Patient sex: M
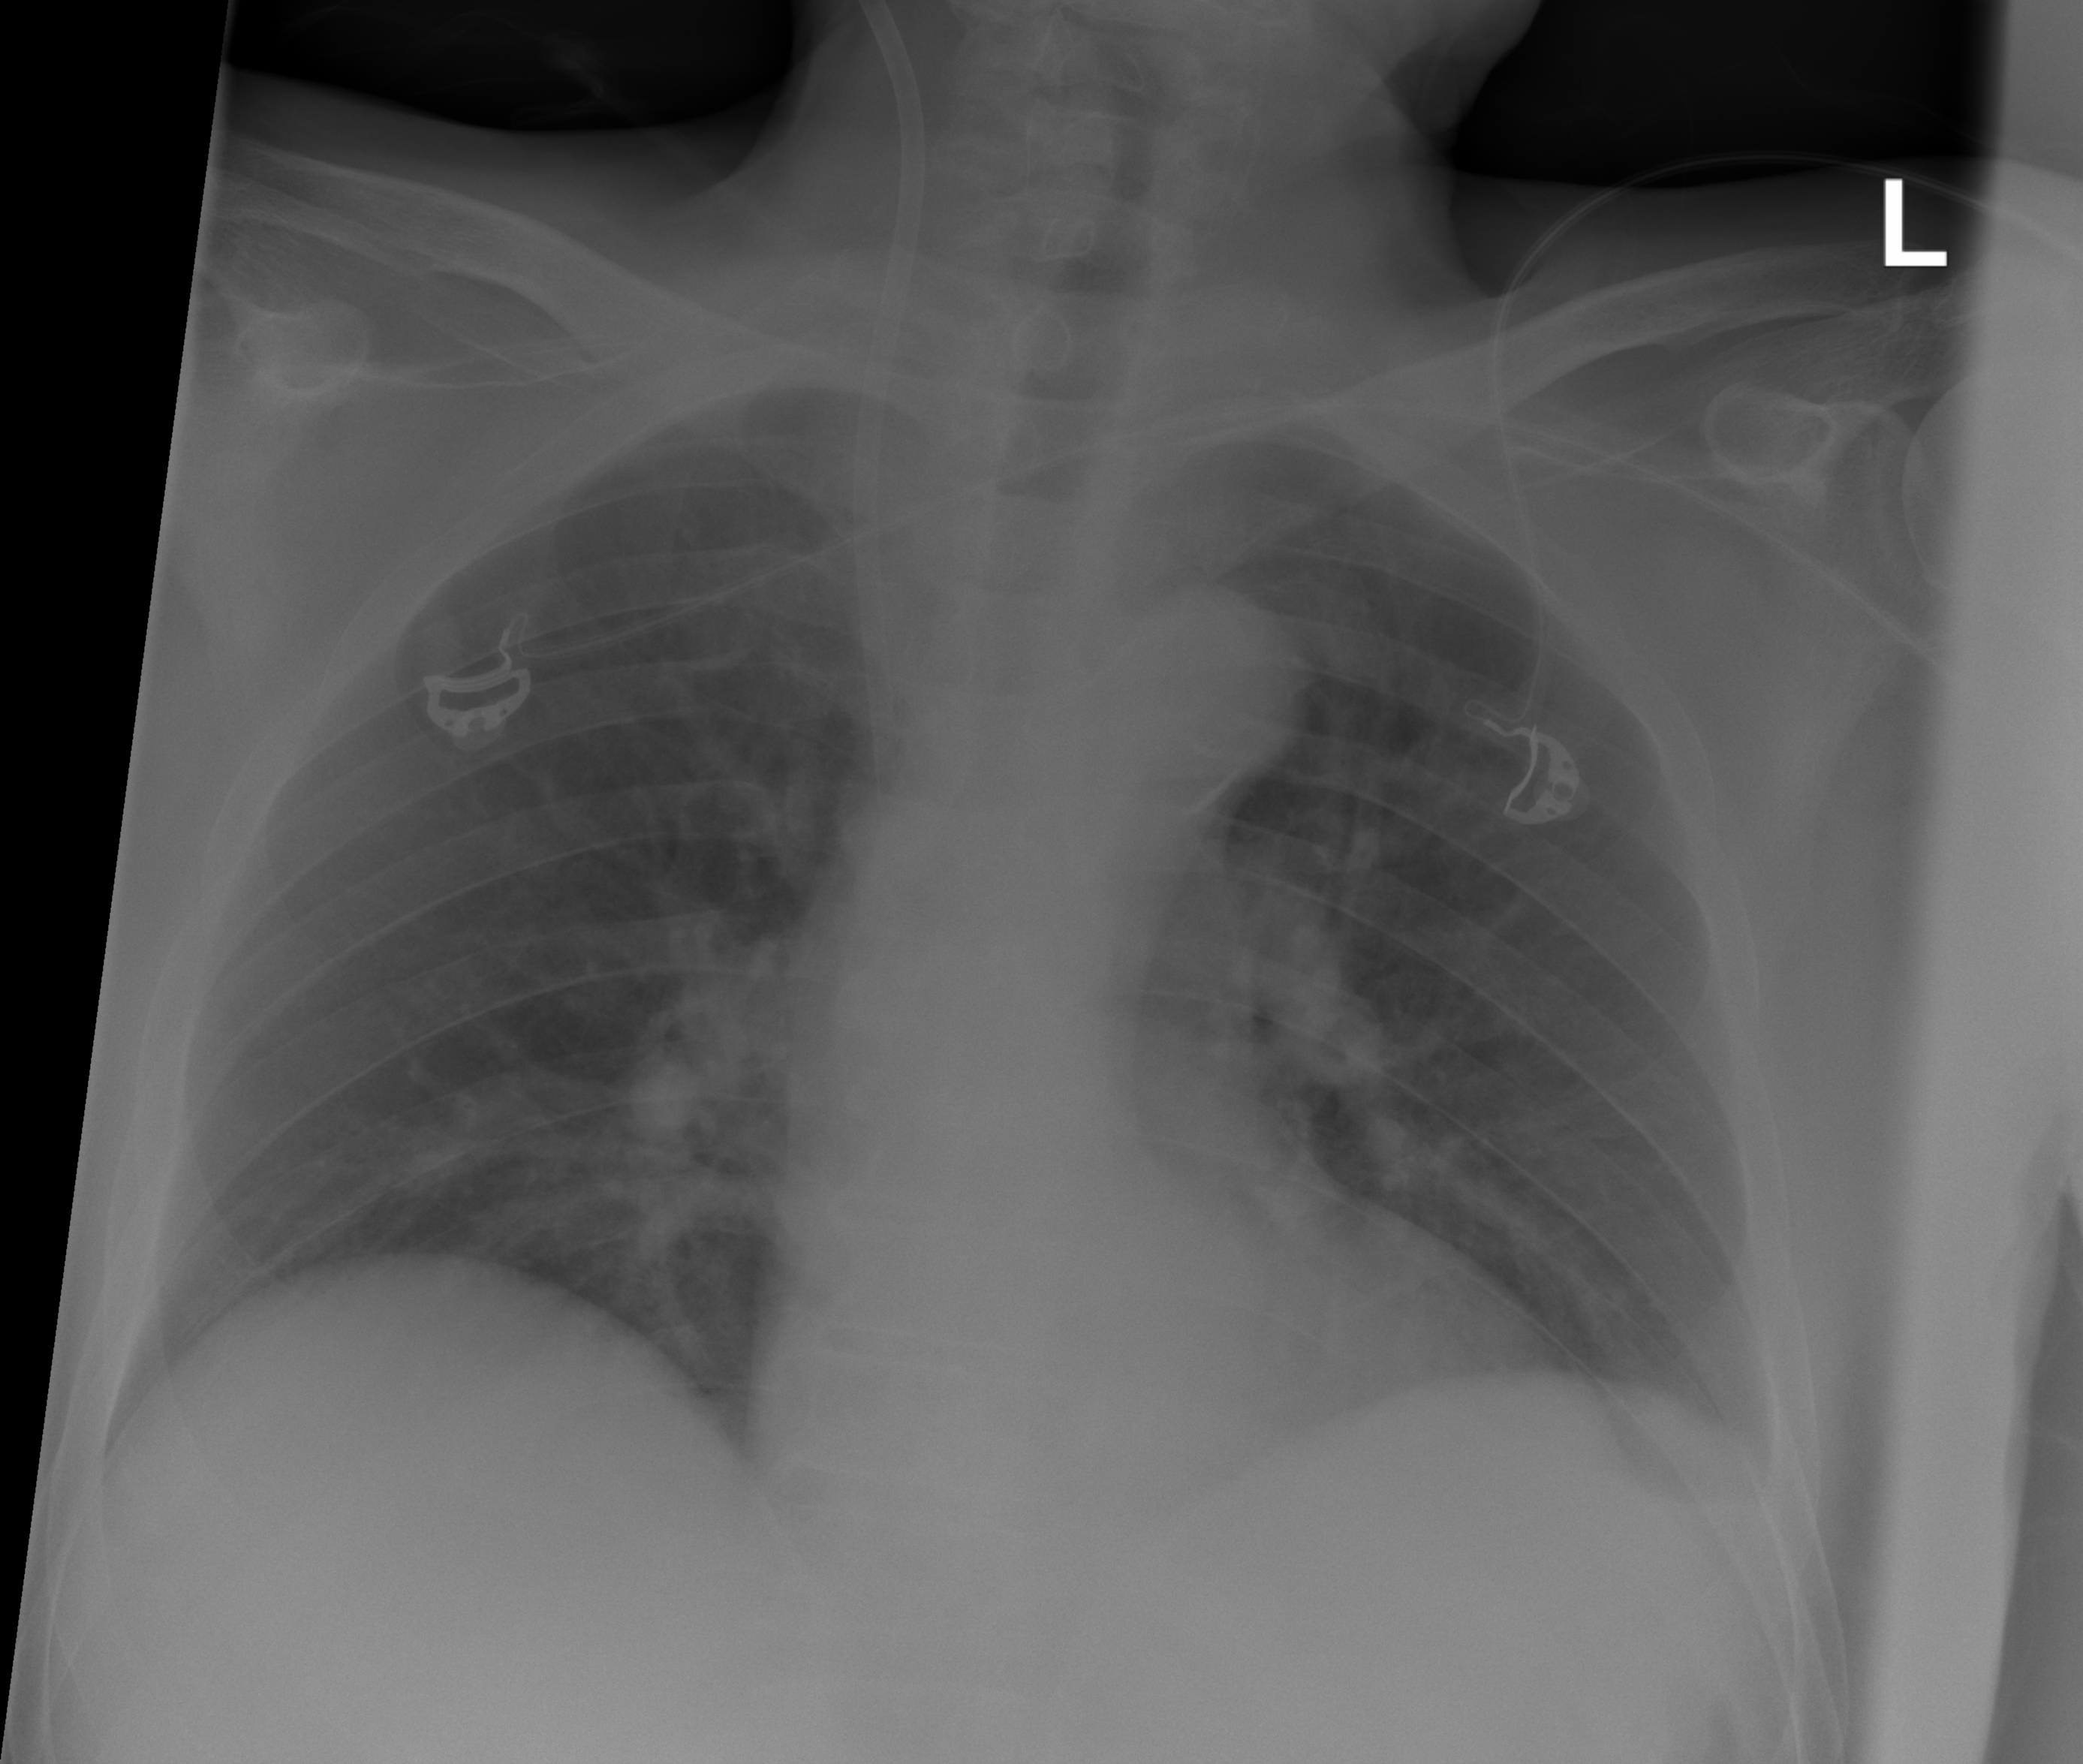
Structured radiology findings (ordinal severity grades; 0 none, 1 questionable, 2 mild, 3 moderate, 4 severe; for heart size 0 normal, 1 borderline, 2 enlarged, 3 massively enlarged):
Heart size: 0
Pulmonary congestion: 0
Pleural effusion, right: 0
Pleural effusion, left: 1
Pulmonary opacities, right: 0
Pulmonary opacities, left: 0
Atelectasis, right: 0
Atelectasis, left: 0